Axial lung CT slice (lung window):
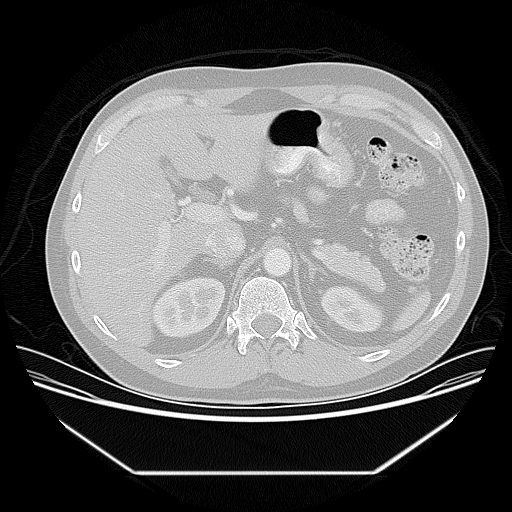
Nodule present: no